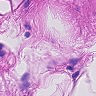
Metastatic tissue present: no